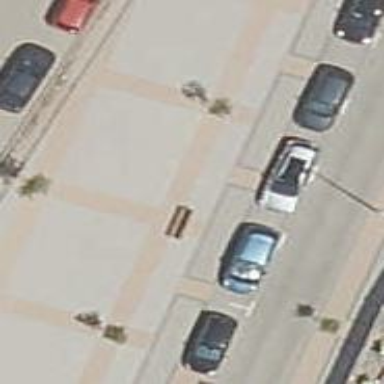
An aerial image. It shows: Bench for seating.